Field crop: maize
Growth stage: 2
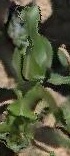
Species: maize